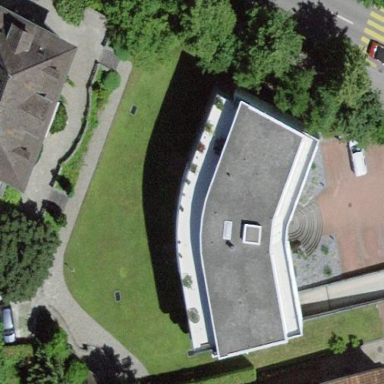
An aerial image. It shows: Building with flat roof.